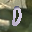
Label: 0